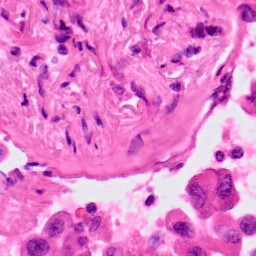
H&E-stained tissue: Lung